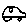
Label: car